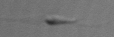
Label: flagellate_morphotype3